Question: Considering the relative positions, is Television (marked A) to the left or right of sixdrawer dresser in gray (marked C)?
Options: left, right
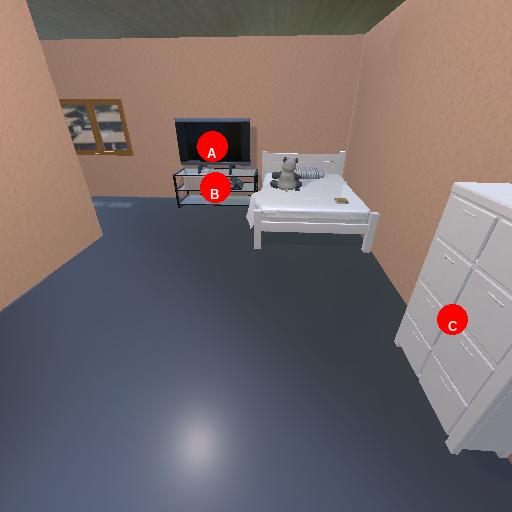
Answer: left